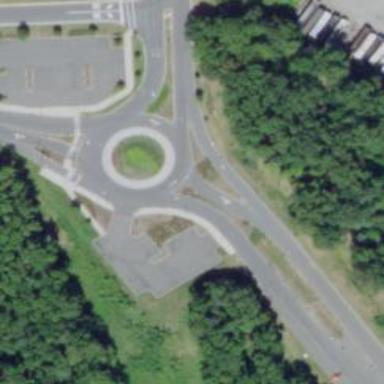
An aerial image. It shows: Tertiary road with asphalt surface leading to roundabout junction.